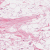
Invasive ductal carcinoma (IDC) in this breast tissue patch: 0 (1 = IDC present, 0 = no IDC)